Question: I currently have a long list of countries (234 values). For simplicity sake, picture <URL> displays only 10. This is what my df currently looks like:

I want to create a matrix of some sort, where are also the . This is what I want my output dataframe to look like:
| Country | China | India | U.S | Indonesia | Pakistan | ... | Montserrat | Falkland Islands | Niue | Tokelau | Vatican City |
| ------- | ----- | ----- | --- | --------- | -------- | --- | ---------- | ---------------- | ---- | ------- | ------------ |
| China | | | | | | | | | | | |
| India | | | | | | | | | | | |
| U.S. | | | | | | | | | | | |
| Indonesia | | | | | | | | | | | |
| Pakistan | | | | | | | | | | | |
| ... | | | | | | | | | | | |
| Montserrat | | | | | | | | | | | |
| Falkland Islands | | | | | | | | | | | |
| Niue | | | | | | | | | | | |
| Tokelau | | | | | | | | | | | |
| Vatican City | | | | | | | | | | | |
So to reiterate the question, how do I take the value in each row of col 1 and copy it to be my dataframe column headers to create a matrix. This dataframe is also being scraped from a website using requests and beautiful soup, so it isn't like i can create a csv file of a pre-made dataframe. Is what I want to do possible?
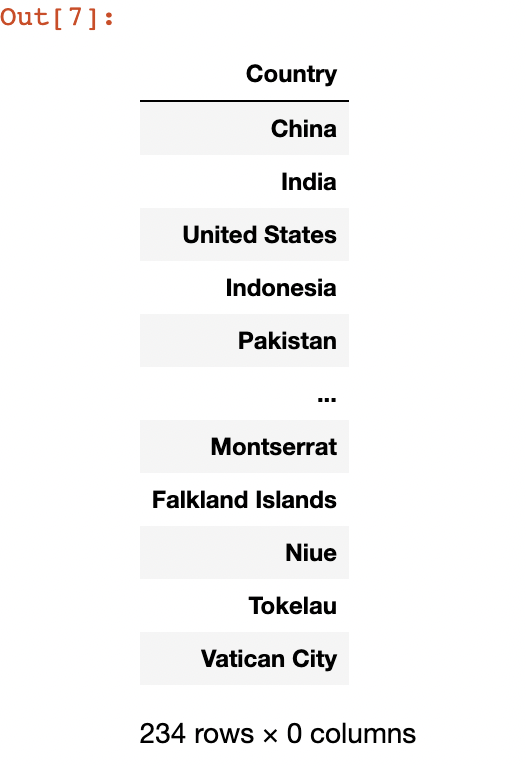
Answer: Will something like this work?
'''
data = ["US","China","England","Spain",'Brazil']
df = pd.DataFrame({"Country":data})
df[df.Country.values] = ''
df
'''
Output:
'''
Country US China England Spain Brazil
0 US
1 China
2 England
3 Spain
4 Brazil
'''
You can even set the country as the index like:
'''
data = [1,2,3,4,5]
df = pd.DataFrame({"Country":data})
df[df.Country.values] = ''
df = df.set_index(df.Country)[df.Country.values].rename_axis(index=None)
'''
Output:
'''
US China England Spain Brazil
US
China
England
Spain
Brazil
'''